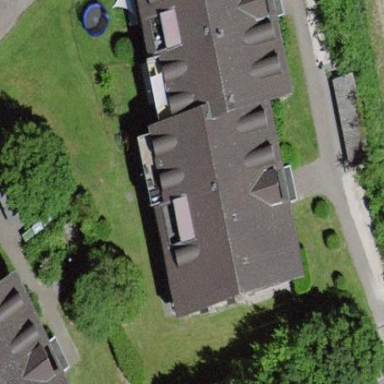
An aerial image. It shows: Gabled roof adorns the apartments building.